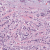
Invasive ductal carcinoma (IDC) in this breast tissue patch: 1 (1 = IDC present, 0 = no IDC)